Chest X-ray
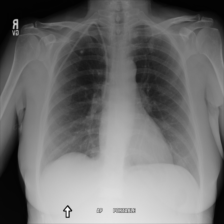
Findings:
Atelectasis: negative
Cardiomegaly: negative
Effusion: negative
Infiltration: negative
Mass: negative
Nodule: negative
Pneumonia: negative
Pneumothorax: negative
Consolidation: negative
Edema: negative
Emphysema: negative
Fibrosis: negative
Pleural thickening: negative
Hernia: negative